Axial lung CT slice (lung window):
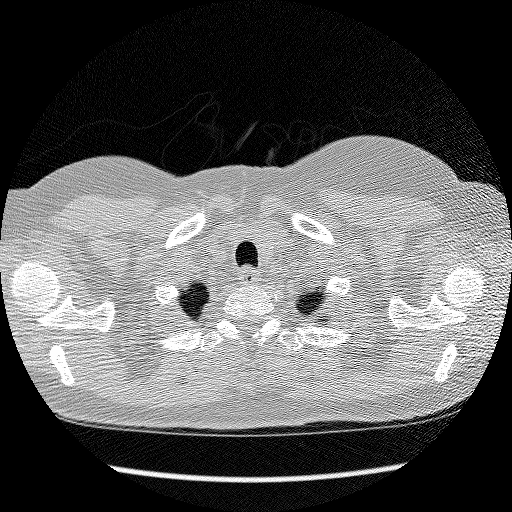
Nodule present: no